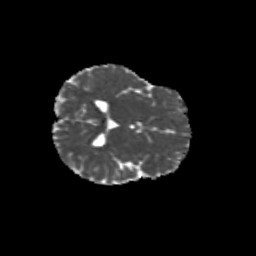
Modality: MD
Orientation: axial
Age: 13
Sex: female
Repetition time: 9.512 s
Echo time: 0.089 s